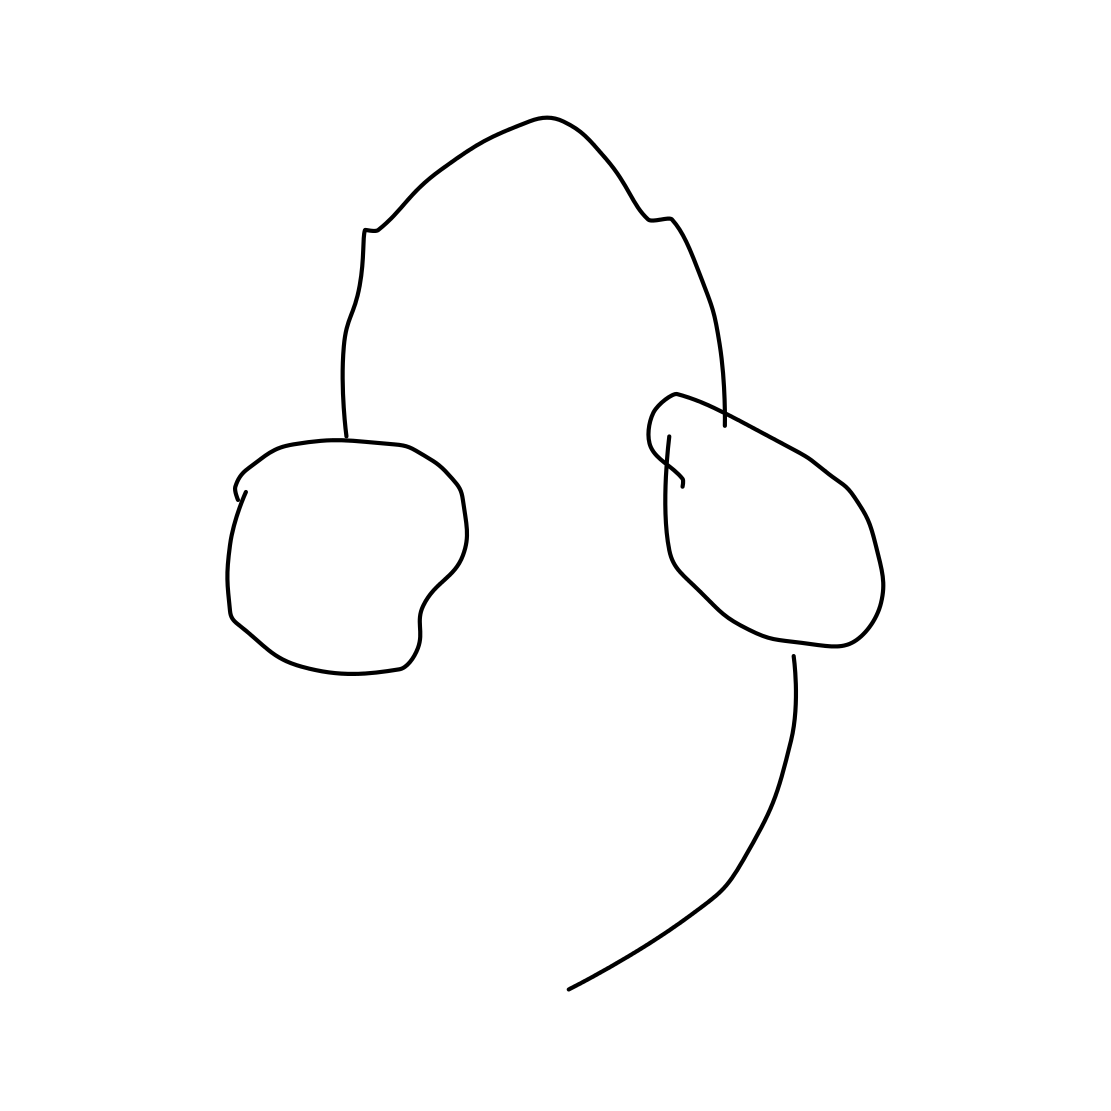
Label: head-phones